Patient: sex M, age 37
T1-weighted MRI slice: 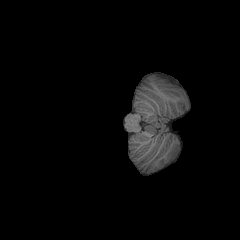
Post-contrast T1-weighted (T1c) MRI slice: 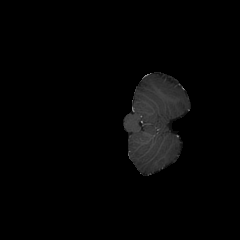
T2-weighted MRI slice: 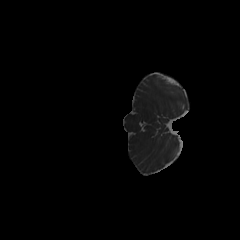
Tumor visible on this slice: no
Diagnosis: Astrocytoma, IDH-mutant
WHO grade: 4